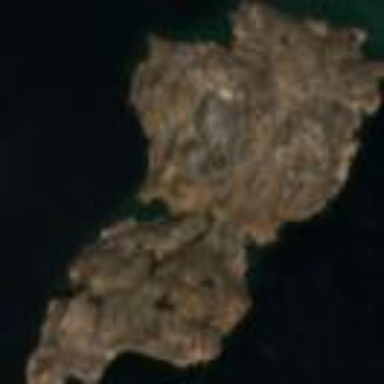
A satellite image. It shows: Island with natural coastline.